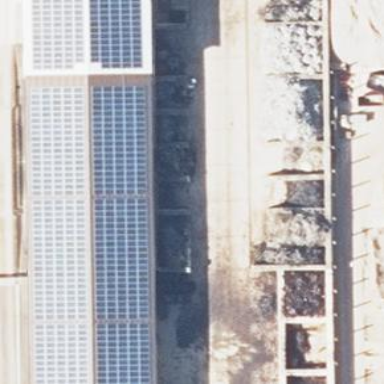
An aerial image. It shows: Small solar photovoltaic panel generator inside building.